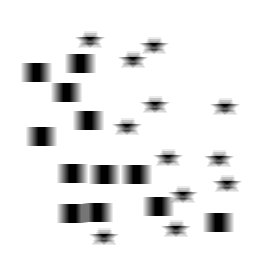
Squares: 12
Triangles: 0
Stars: 12
Total shapes: 24